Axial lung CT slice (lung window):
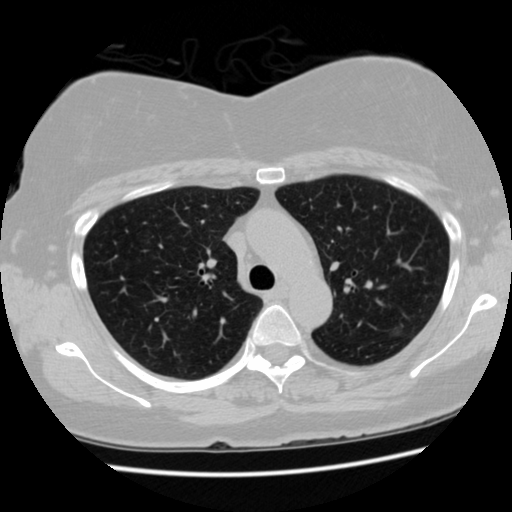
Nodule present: yes
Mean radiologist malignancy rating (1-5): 2